Question: Does anyone know if there is a reason why the minified versions of the jQuery files on the Asp.Net content delivery network are not gzip compressed? The non-minified versions are properly compressed.
Examples:
<URL>
<URL>
If I look at the Google CDN, the minified files are also gzipped. Unfortunately they are not offering jquery.unobtrusive-ajax, jquery.validate, or jquery.validate.unobtrusive.

'''
HTTP/1.1 200 OK
Cache-Control: public,max-age=31536000
Content-Type: application/x-javascript
Accept-Ranges: bytes
ETag: "075379efba5cb1:0"
Vary: Accept-Encoding
Server: Microsoft-IIS/7.5
VTag: 279431312700000000
P3P: CP="ALL IND DSP COR ADM CONo CUR CUSo IVAo IVDo PSA PSD TAI TELo OUR SAMo CNT COM INT NAV ONL PHY PRE PUR UNI"
X-Powered-By: ASP.NET
Content-Length: 2745
Age: <PHONE>
Date: Tue, 24 May 2011 18:13:59 GMT
Last-Modified: Mon, 27 Dec 2010 19:24:02 GMT
Expires: Thu, 15 Mar 2012 04:58:27 GMT
Connection: keep-alive
'''
Thanks,
Sam
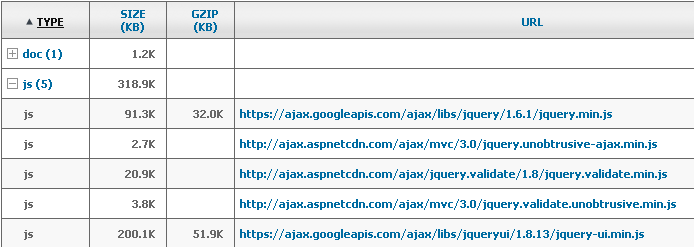
Answer: Not sure what was going on, but now the files are showing gzipped. As mentioned in one of my comments, it seemed to change when I went from one I.P. to the other.